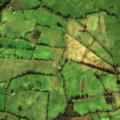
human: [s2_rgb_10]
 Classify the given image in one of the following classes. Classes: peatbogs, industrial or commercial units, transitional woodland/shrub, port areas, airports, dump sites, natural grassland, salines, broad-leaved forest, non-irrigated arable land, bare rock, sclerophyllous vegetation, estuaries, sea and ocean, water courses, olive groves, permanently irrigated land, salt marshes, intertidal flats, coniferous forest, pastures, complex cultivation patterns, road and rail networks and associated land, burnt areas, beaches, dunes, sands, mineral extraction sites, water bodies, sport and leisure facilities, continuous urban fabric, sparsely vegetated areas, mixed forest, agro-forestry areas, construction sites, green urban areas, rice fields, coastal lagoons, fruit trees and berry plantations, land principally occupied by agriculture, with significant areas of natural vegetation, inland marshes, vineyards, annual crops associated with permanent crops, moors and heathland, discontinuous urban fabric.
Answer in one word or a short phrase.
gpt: pastures